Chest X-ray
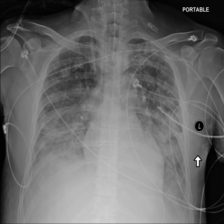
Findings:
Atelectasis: negative
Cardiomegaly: negative
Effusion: negative
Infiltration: negative
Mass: negative
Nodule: negative
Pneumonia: negative
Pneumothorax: negative
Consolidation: negative
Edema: negative
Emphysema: negative
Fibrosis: negative
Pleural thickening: negative
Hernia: negative